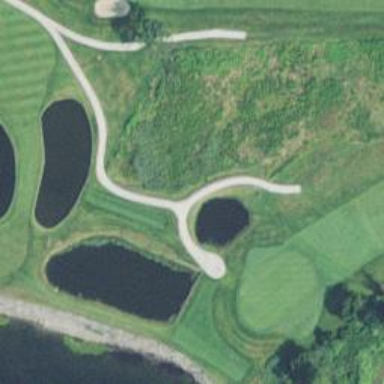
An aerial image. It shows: Path for both road and golf.